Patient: sex M, age 52
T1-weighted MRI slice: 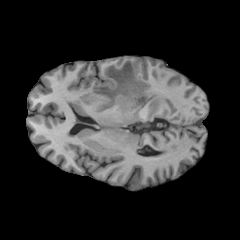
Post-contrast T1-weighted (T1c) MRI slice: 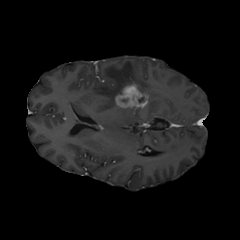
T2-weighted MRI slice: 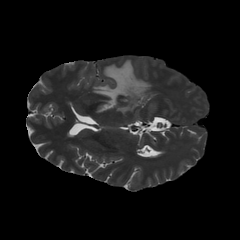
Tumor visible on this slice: yes
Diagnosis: Glioblastoma, IDH-wildtype
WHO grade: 4